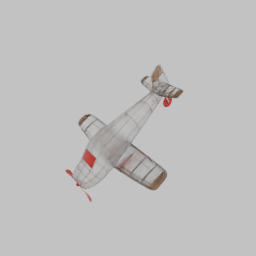
Label: mechanical